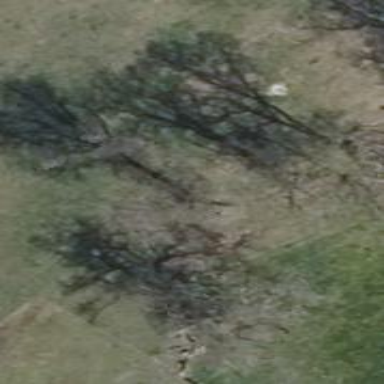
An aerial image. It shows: Row of trees in natural setting.